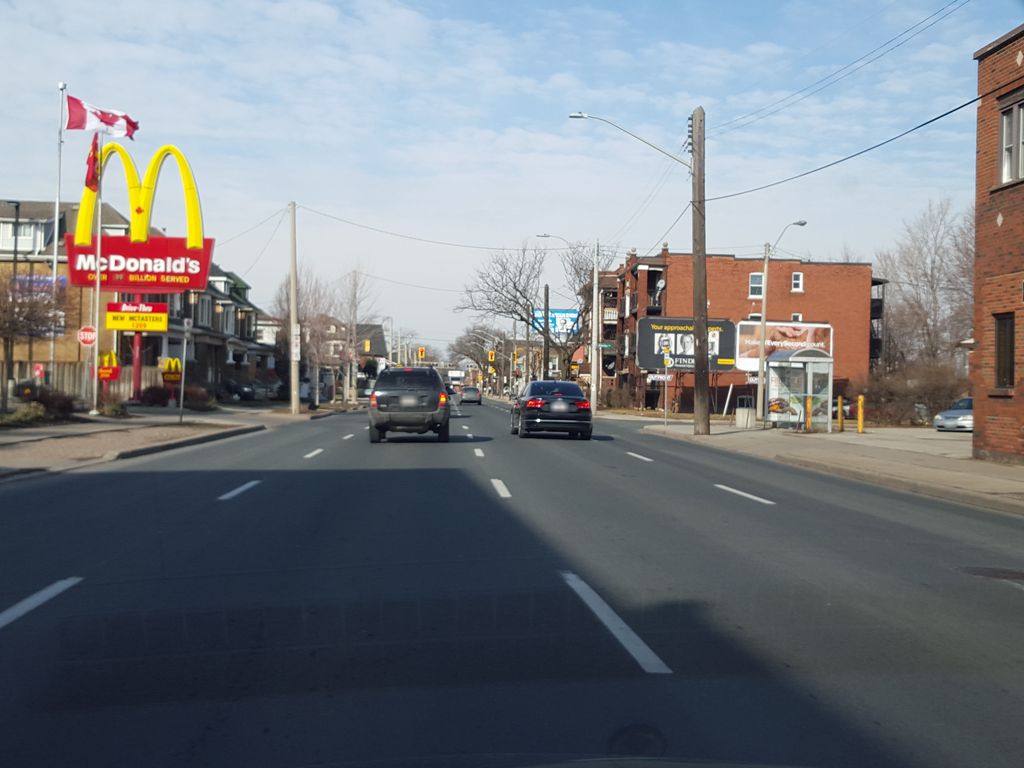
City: hamilton